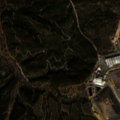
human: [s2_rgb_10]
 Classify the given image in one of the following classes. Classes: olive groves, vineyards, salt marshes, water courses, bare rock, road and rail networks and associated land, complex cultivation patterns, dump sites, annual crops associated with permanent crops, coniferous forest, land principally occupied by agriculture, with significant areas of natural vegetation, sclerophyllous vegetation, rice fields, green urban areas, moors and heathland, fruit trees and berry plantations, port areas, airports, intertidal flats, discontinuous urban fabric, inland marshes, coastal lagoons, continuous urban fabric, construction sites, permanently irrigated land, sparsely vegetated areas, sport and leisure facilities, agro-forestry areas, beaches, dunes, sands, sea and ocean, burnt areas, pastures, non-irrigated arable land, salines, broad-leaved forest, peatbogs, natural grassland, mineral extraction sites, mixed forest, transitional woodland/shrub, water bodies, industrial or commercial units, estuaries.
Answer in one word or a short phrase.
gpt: dump sites, broad-leaved forest, transitional woodland/shrub